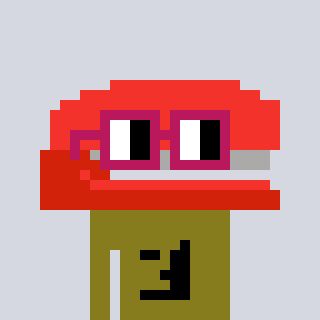
a pixel art character with square dark red glasses, a stapler-shaped head and a gunk-colored body on a cool background